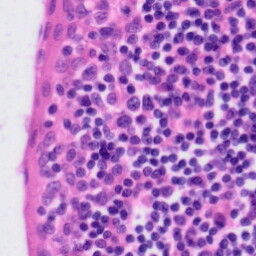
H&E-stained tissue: Tonsil